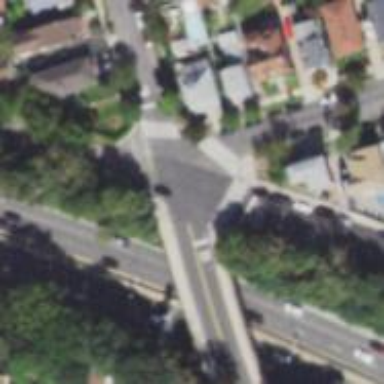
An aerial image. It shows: Marked crossing on the road.